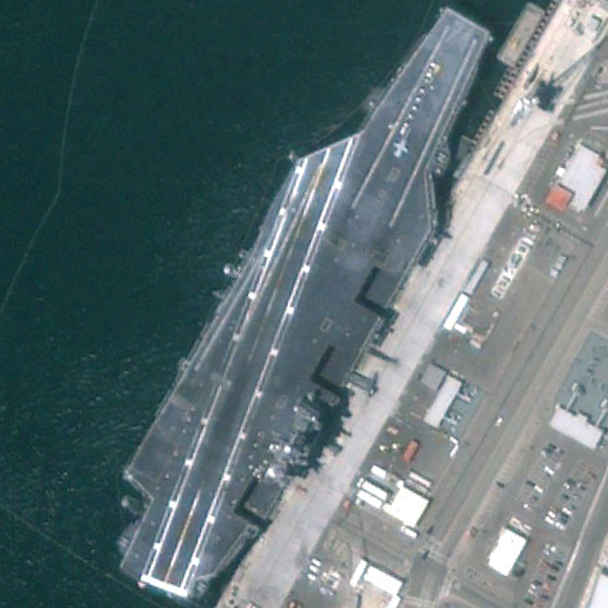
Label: Nimitz-class_aircraft_carrier